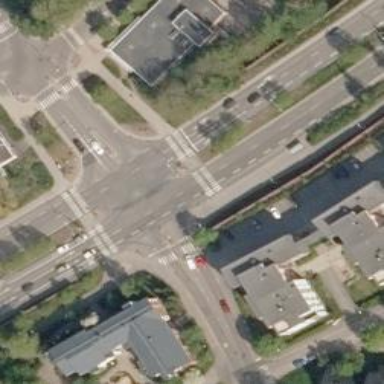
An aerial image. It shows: Road crossing where vehicles must give way.